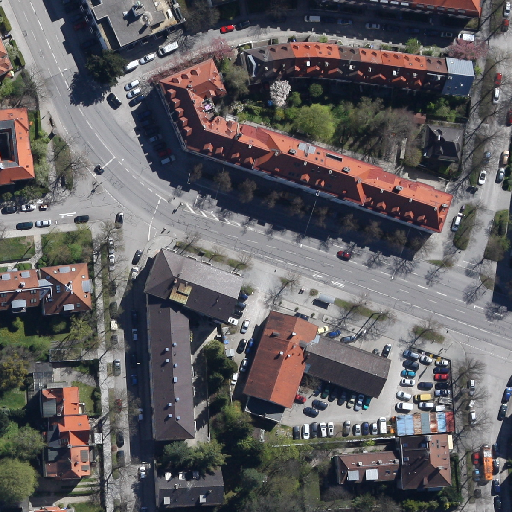
Referring expression: van in the parking area